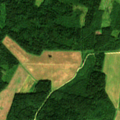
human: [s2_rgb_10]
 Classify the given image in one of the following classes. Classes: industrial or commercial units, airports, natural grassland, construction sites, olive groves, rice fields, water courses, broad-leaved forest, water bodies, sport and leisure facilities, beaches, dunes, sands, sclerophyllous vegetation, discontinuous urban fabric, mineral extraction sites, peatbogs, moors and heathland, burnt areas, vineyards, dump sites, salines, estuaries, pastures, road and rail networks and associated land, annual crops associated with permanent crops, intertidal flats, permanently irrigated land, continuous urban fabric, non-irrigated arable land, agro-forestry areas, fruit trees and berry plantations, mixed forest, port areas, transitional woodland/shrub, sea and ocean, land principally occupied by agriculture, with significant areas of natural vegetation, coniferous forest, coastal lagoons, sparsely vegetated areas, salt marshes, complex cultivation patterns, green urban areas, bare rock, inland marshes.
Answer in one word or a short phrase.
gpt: non-irrigated arable land, broad-leaved forest, mixed forest